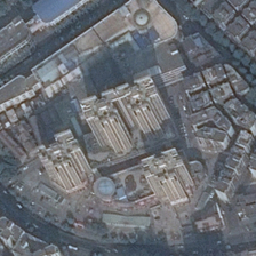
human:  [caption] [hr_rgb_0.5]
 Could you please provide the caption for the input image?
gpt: Brown is fan-shaped and surrounded by some trees.

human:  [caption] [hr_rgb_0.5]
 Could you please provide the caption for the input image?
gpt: some high rise buildings are standing in a fan shaped area enclosed by three roads .

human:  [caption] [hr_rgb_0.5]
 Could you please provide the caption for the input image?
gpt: several edifices are standing by those busy roads in this prosperous commercial area .

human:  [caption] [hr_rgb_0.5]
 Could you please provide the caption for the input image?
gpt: Brown is located in the fan-shaped area, surrounded by trees.

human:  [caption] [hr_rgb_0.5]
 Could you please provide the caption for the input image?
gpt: Brown is in a fan-shaped area surrounded by several trees.